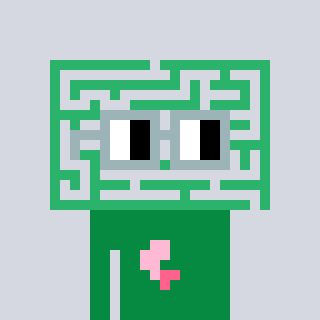
a pixel art character with square dark gray glasses, a maze-shaped head and a green-colored body on a cool background